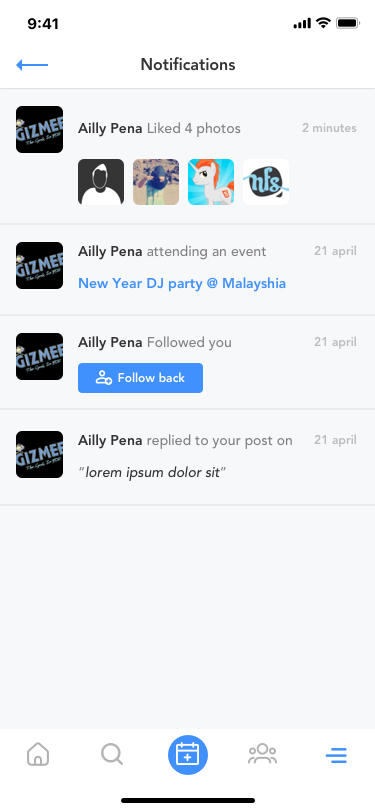
Text in this UI design:
Ailly Pena Liked 4 photos
2 minutes
Ailly Pena attending an event
New Year DJ party @ Malayshia
21 april
Ailly Pena replied to your post on
“lorem ipsum dolor sit”
21 april
Ailly Pena Followed you
21 april